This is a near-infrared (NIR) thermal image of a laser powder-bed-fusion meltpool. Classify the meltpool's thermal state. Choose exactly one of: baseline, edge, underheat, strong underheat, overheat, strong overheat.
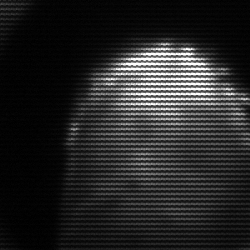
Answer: edge